Aerial crown-view tile of a tropical tree (Barro Colorado Island, Panama), acquired 20250915:
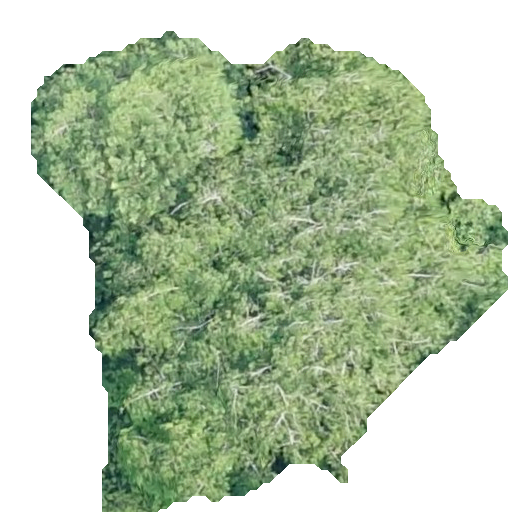
Species: Virola surinamensis
GBIF accepted scientific name: Virola surinamensis
Crown area: 223.791 m²